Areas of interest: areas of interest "Henan Agricultural University Wenhua Road Campus Grand Hall"
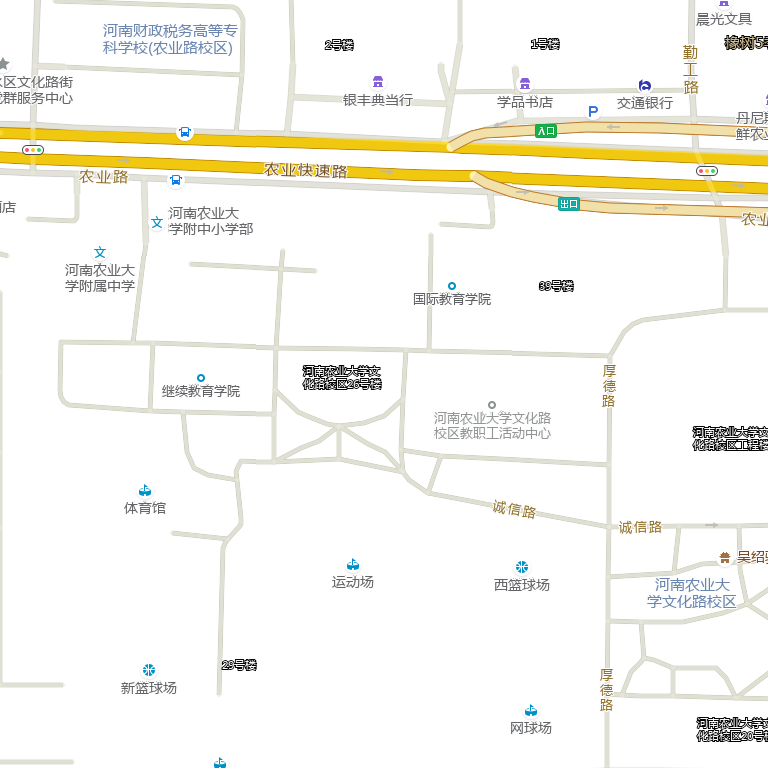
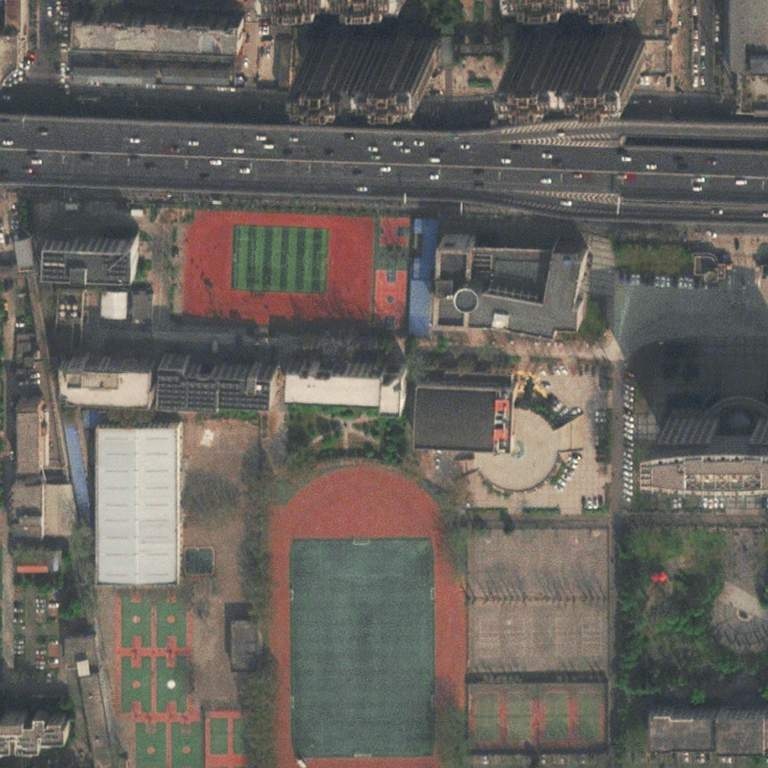